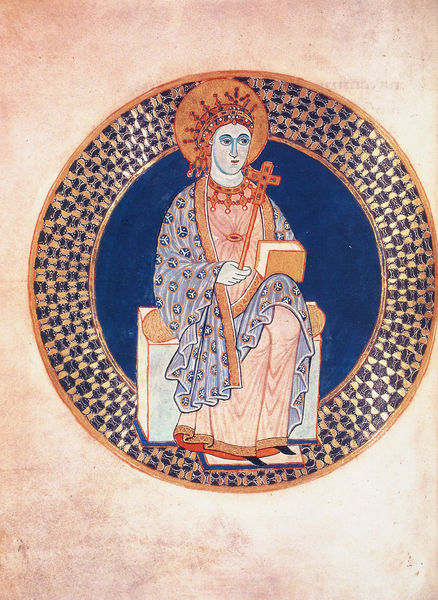
Titel: Sakramentar aus Petershausen
Standort: Herkunftsort: Reichenau (EU - D - BW)
Institution: Heidelberg, Universitätsbibliothek
Schlagwörter: blau, mann, umhang, weiß, frau, rot, muster, schachbrettmuster, augen, rahmen, teller, auge, gewand, gold, sessel, sitzend, diadem, krone, kreis, rund, kette, bank, thron, weib, faltenwurf, halskette, buch, vergoldet, wandteller, kreuz, sterne, kiste, tron, heiligenschein, christus, heiliger, königin, heilige, fresko, maria, mutter gottes, gottesmutter, buchmalerei, krez, heilige maria, gekachelt, gottesgebärerin, maria von nazaret